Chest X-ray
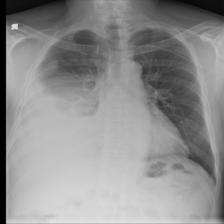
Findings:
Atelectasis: negative
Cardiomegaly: negative
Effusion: negative
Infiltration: negative
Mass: negative
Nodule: negative
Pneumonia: negative
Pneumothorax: negative
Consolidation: negative
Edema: negative
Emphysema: negative
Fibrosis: negative
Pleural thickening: negative
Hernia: negative